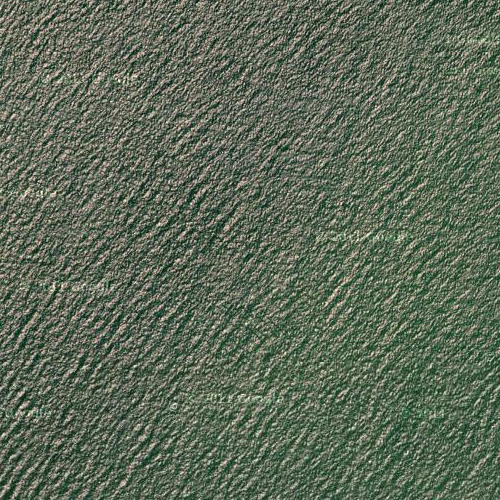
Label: sydney